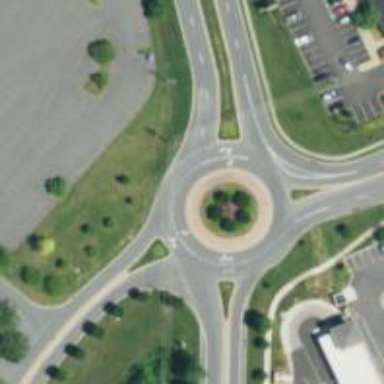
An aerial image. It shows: Secondary road leading to roundabout.